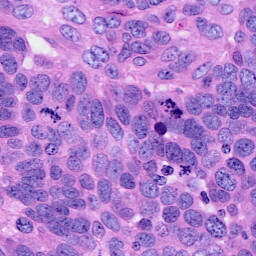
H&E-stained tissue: Ovarian